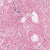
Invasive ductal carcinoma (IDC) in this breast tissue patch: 0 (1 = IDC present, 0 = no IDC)